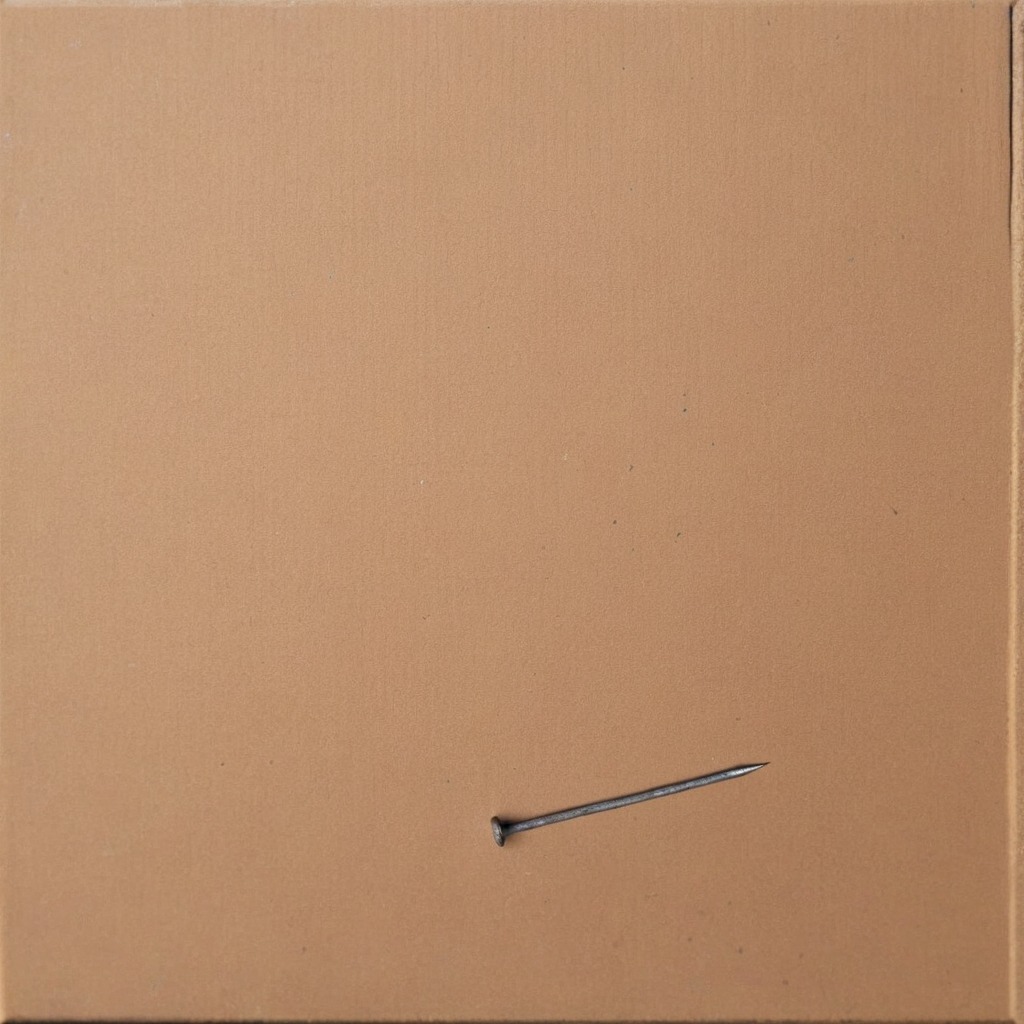
An iron nail lies on the cardboard box surface in an outdoor workshop during daytime bright natural light soft shadows slightly creased but